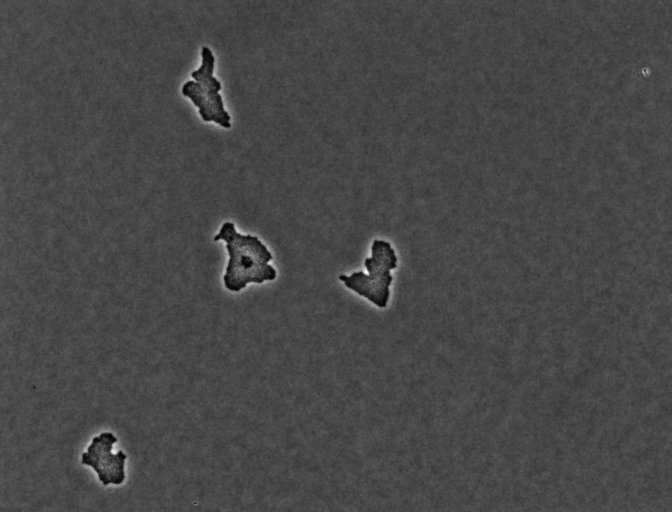
Phase contrast microscopy, 20x objective, 3 h incubation